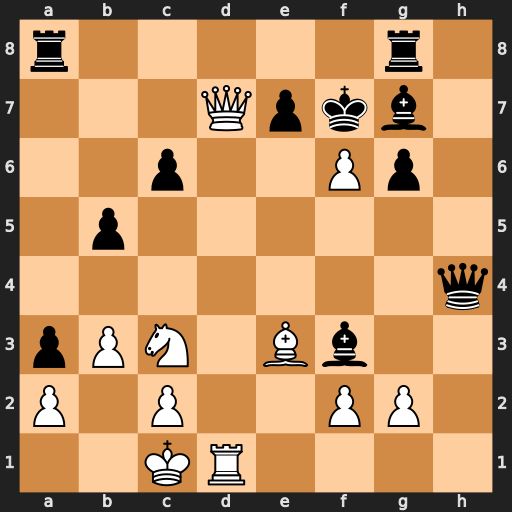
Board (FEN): r5r1/3Qpkb1/2p2Pp1/1p6/7q/pPN1Bb2/P1P2PP1/2KR4
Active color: w
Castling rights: -
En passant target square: -
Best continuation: Qxe7#